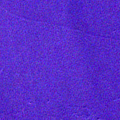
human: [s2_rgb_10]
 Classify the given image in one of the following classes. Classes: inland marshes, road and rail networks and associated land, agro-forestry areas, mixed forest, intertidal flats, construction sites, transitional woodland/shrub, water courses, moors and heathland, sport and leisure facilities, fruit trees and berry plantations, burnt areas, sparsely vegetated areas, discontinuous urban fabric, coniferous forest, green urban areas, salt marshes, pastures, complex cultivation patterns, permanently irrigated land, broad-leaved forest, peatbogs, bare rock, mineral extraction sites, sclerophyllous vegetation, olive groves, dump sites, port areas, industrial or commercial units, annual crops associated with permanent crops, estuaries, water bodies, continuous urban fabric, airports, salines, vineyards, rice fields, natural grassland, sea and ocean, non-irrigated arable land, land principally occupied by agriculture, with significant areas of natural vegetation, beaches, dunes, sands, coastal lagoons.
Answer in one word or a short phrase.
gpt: water bodies